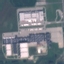
Label: Industrial